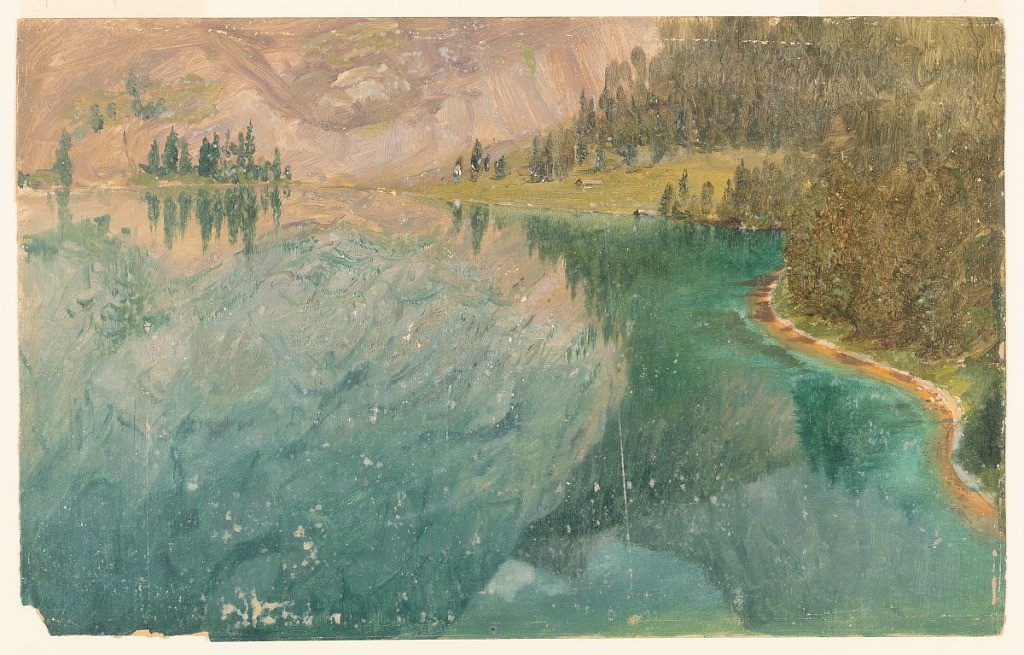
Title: Reflections on the Königssee, Germany
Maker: Frederic Edwin Church, American, 1826–1900
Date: July 1868
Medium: Oil and graphite on tan paperboard
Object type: Drawing
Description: Landscape study showing the Königssee in Bavaria, Germany and the nearby woods and peaks that are reflected in its emerald waters. Viewed from an elevated perspective, the lake's placid waters extend from foreground to middle distance, where they meet the precipitous slopes of neighboring mountains. At right, a lush, wooded slope is visible with two structures in a field on the far shore. The nearby mountains and trees are exquisitely reflected in the waters of the Königssee.